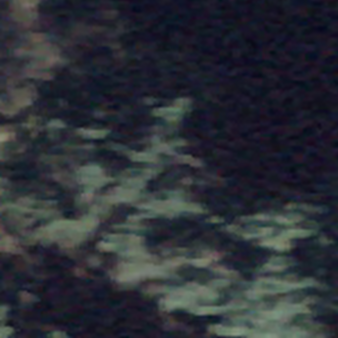
Label: other